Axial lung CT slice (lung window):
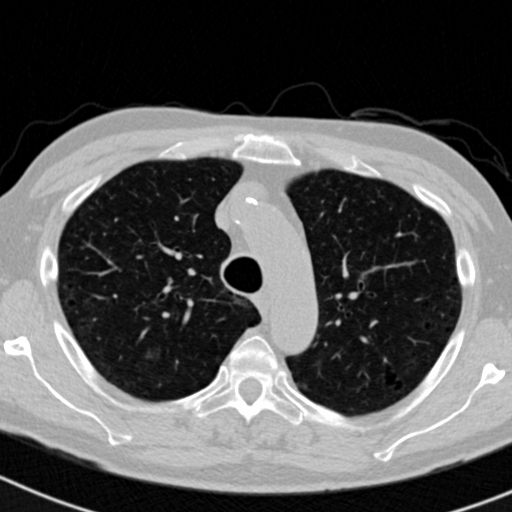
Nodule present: no